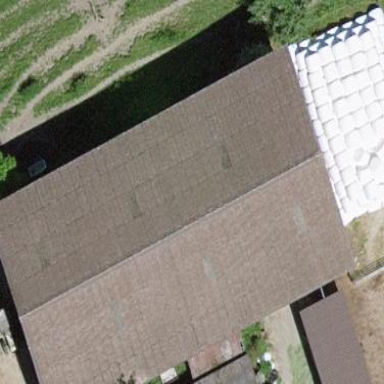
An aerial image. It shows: Rural barn.